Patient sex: M
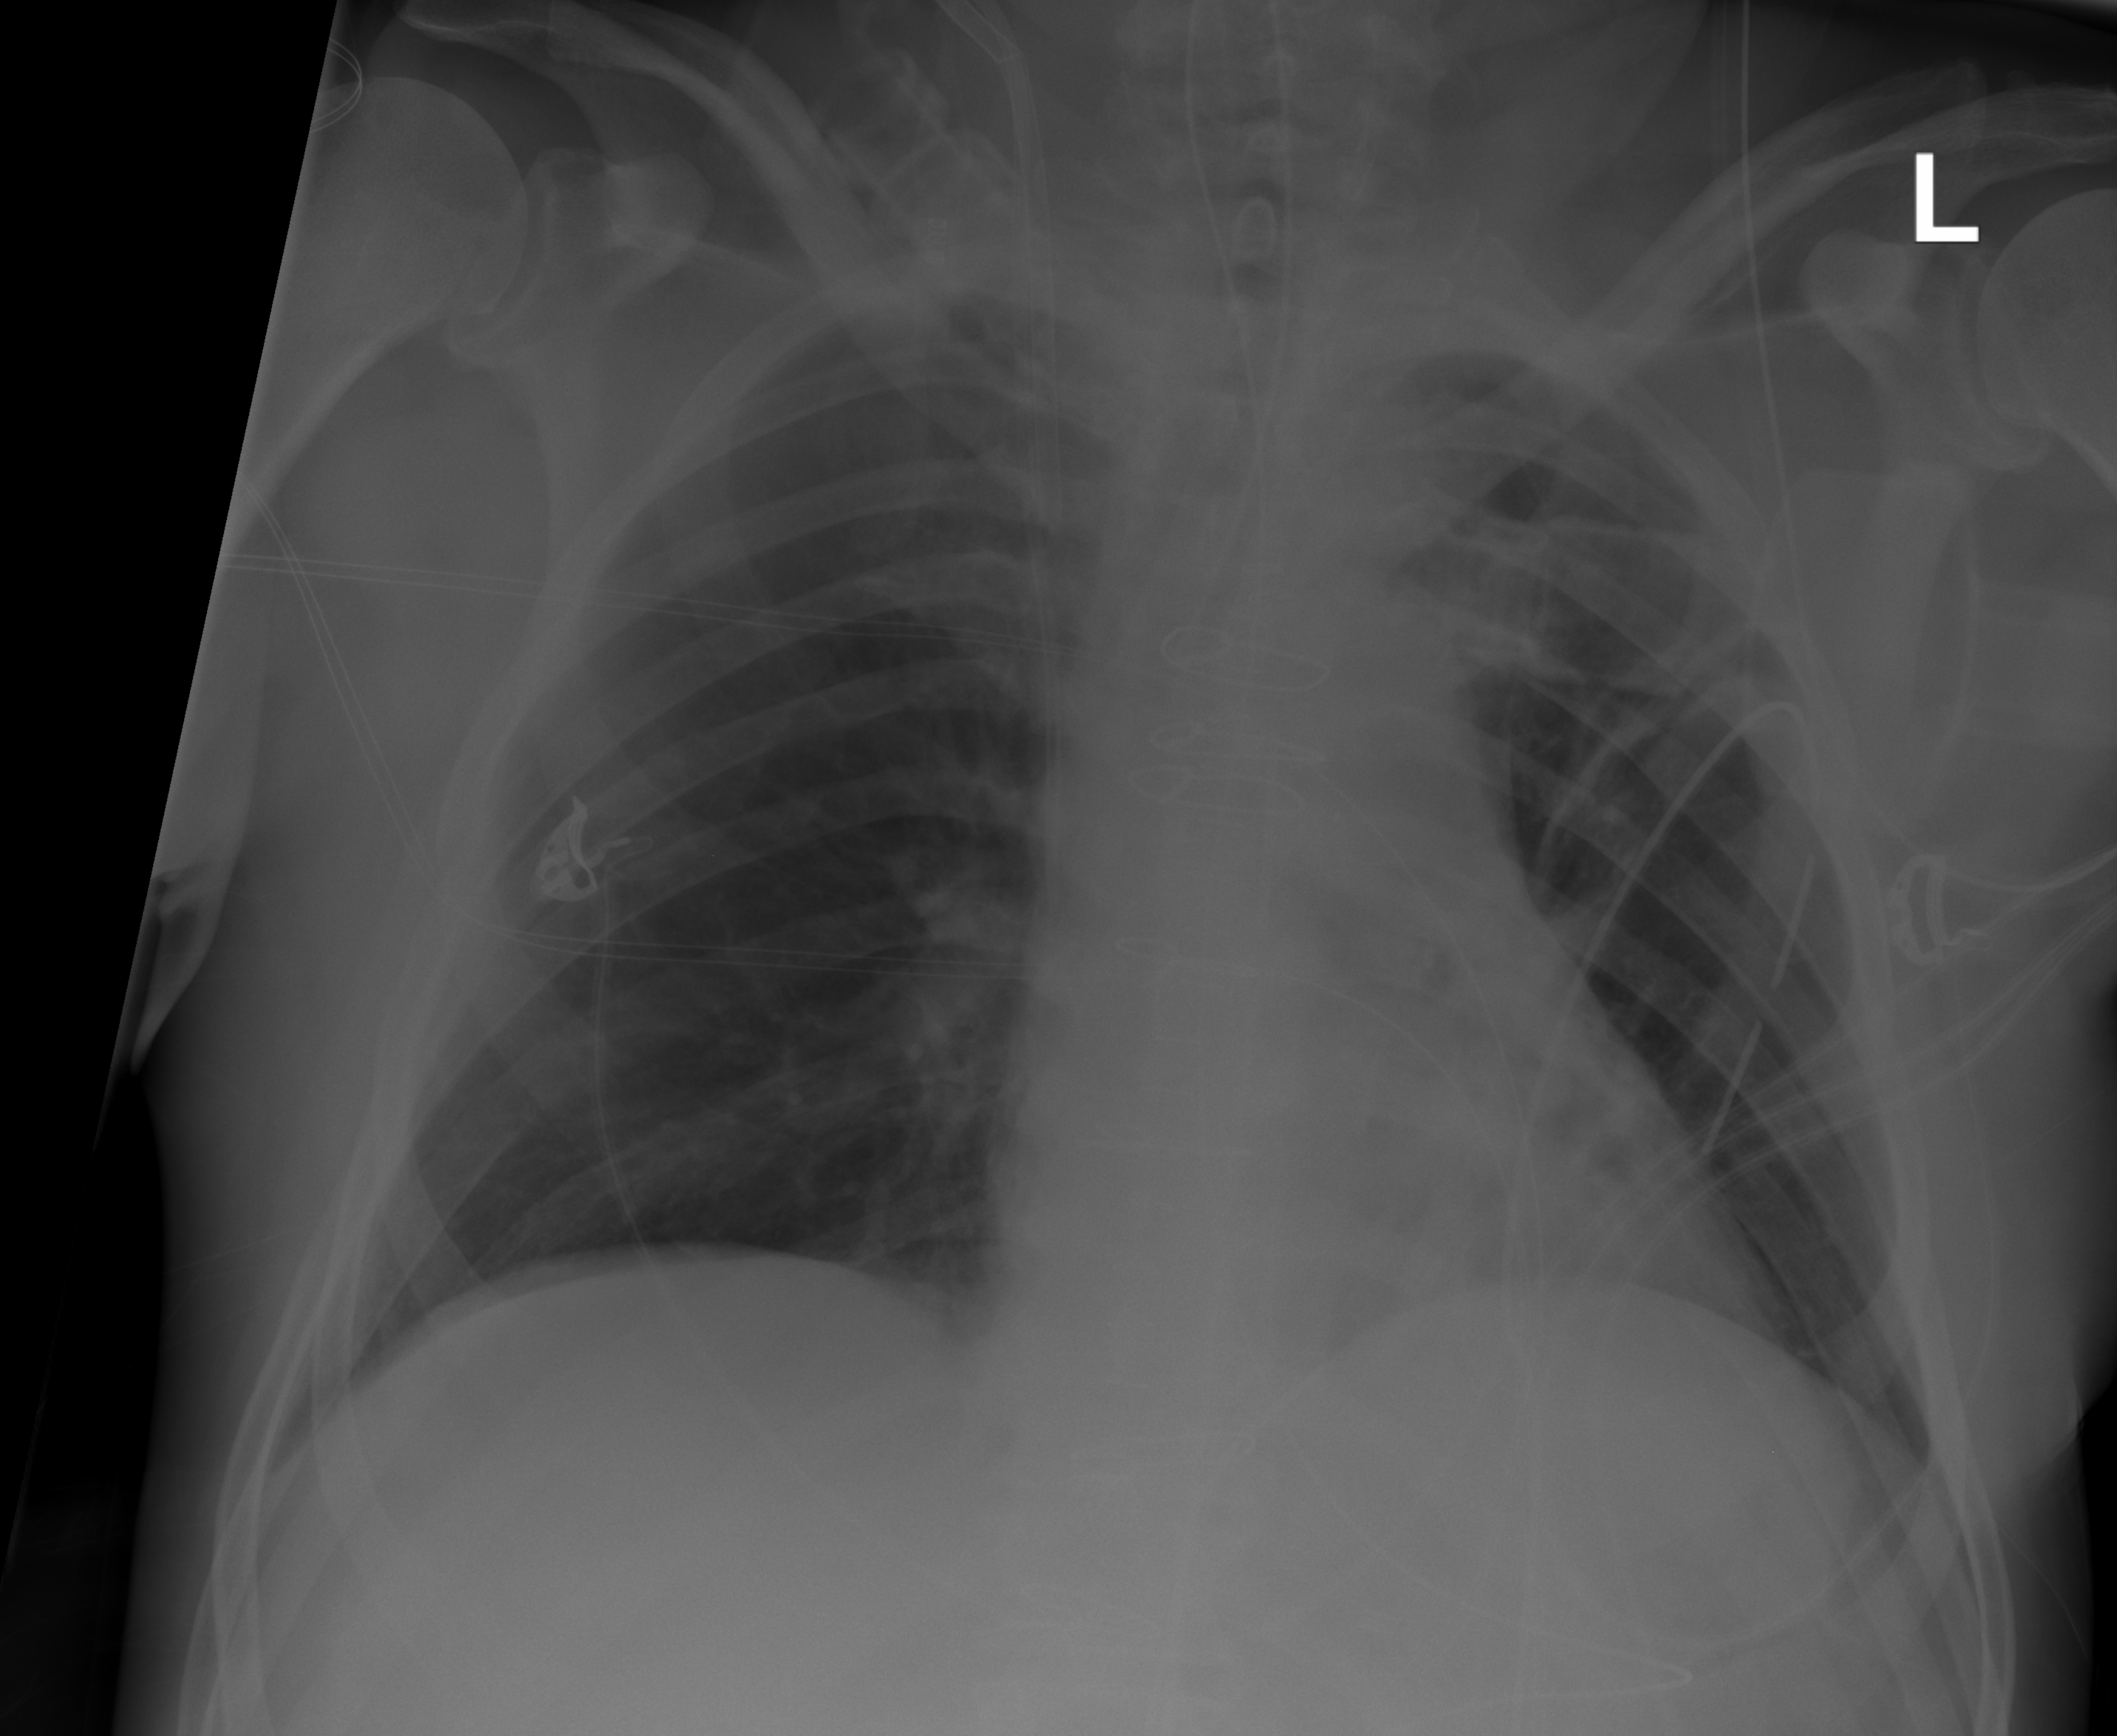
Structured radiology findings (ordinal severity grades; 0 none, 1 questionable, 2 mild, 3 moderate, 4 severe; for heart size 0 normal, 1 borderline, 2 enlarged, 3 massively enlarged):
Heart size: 0
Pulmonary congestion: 0
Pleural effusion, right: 0
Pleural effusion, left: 0
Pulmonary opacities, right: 0
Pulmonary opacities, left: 0
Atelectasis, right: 0
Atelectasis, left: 2